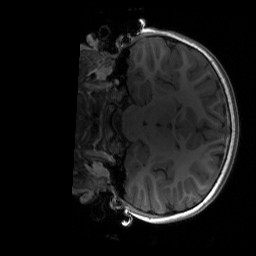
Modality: T1w
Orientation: coronal
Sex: female
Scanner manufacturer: siemens
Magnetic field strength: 3 T
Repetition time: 1.9 s
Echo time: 0.00243 s